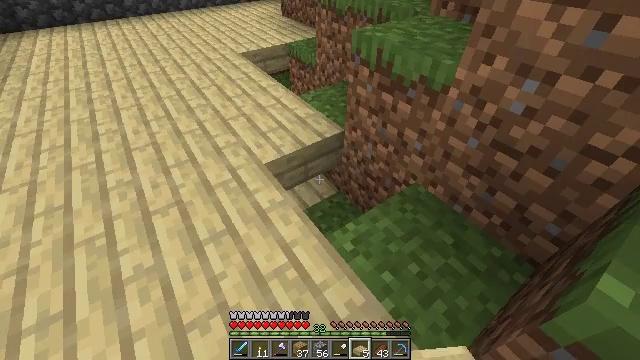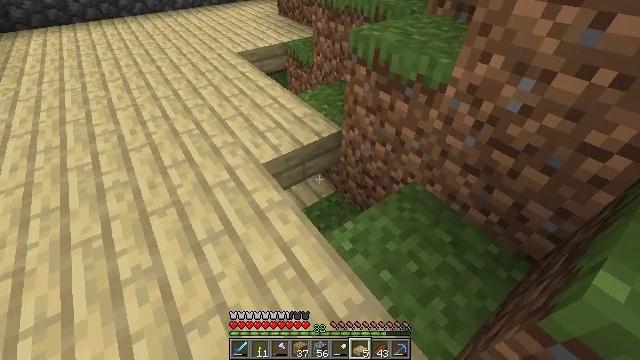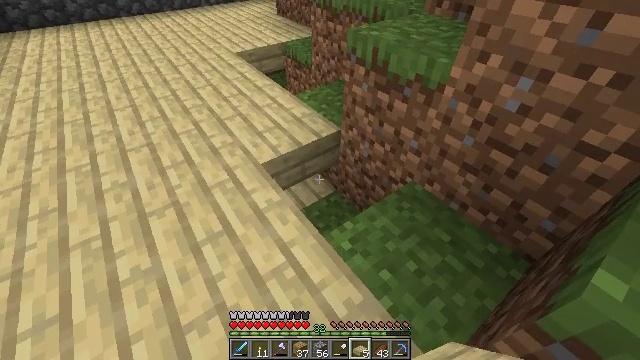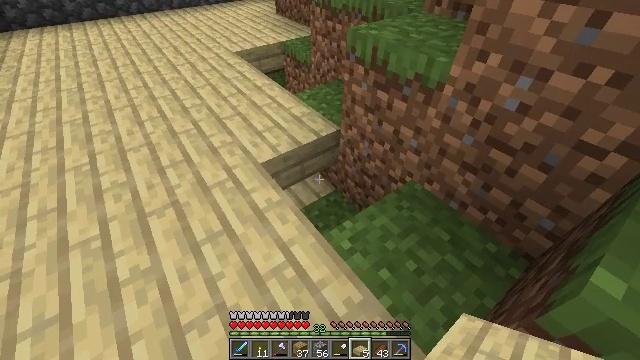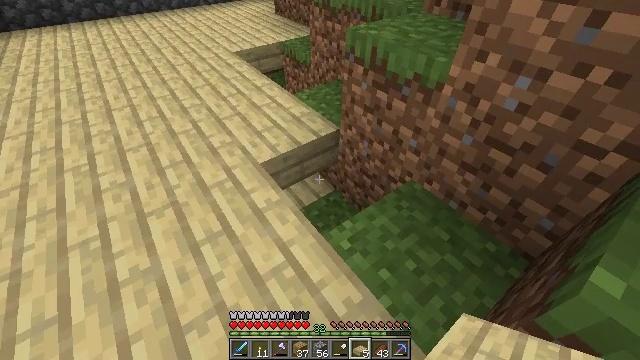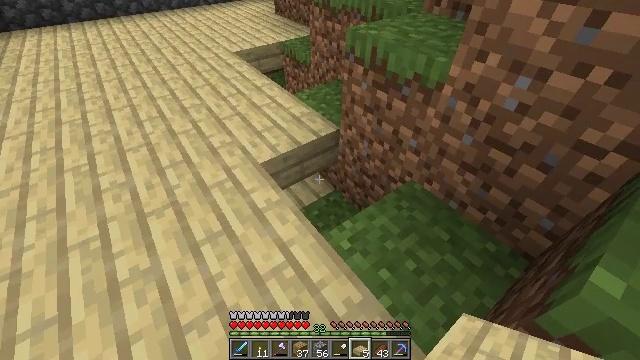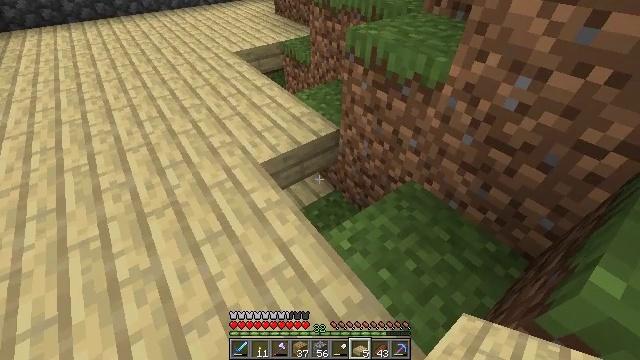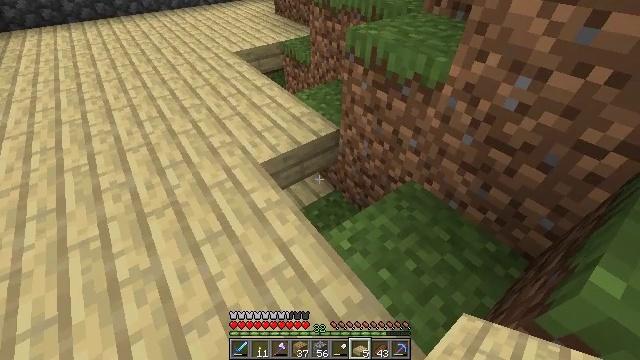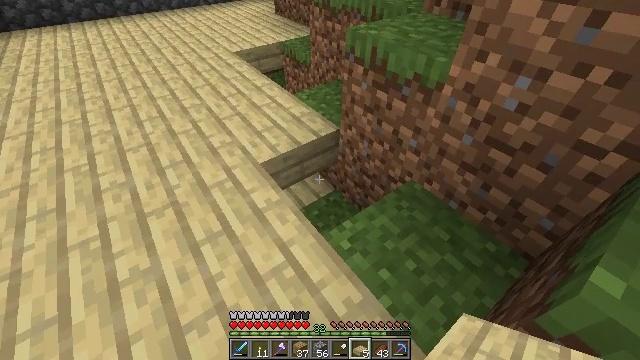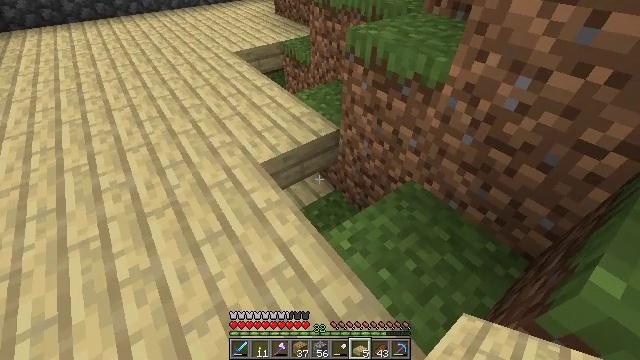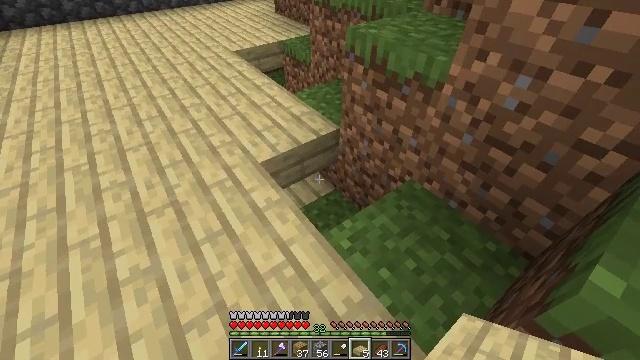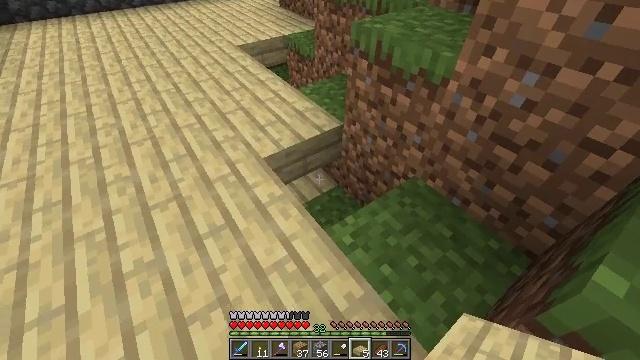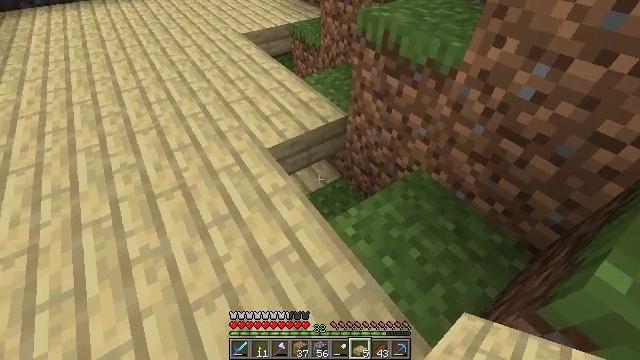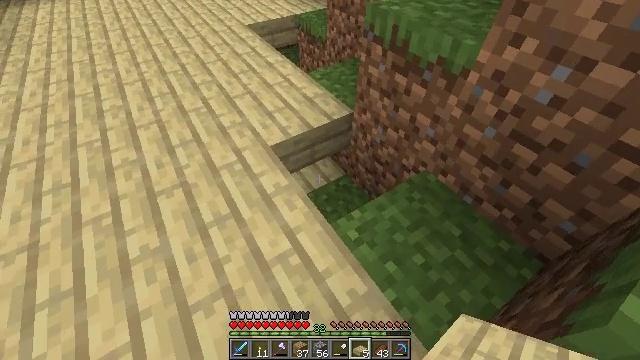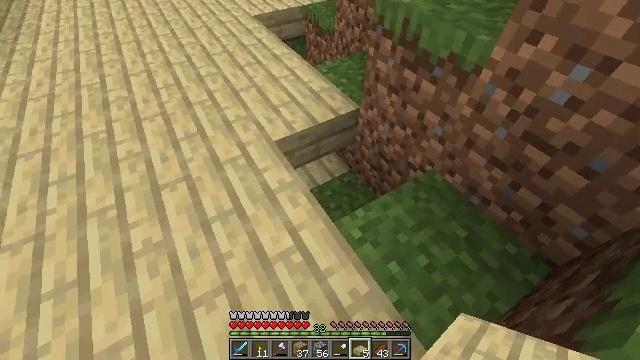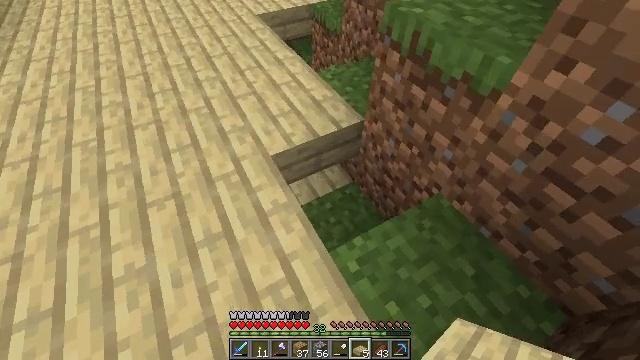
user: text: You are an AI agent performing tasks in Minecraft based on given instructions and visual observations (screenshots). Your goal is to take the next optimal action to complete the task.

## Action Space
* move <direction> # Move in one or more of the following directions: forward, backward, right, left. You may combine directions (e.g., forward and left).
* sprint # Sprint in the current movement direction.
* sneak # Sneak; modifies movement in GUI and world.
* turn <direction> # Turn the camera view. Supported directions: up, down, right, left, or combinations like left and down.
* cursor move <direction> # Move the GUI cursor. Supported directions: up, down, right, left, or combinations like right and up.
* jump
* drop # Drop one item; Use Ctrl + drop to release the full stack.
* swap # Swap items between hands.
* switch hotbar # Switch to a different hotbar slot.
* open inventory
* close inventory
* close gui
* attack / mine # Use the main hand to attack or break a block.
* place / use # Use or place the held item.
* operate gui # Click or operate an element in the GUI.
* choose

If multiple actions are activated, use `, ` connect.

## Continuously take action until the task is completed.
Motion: motion action
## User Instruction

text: Break the birch slab to collect it.
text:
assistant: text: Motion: no_op
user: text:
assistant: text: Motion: no_op
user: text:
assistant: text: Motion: no_op
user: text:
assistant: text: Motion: no_op
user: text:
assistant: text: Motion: no_op
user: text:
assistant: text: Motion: no_op
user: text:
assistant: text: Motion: no_op
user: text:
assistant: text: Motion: no_op
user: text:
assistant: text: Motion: no_op
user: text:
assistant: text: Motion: no_op
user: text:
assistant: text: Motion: no_op
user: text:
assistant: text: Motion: turn left and down
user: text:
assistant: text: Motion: move forward, turn left and down
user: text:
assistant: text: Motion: move forward, turn left and down
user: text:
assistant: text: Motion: move forward and move right, turn left
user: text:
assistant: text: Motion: move forward and move right
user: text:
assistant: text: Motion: move forward and move right
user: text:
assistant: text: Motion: move forward and move right
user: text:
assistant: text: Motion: move forward and move right, turn right
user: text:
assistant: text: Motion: turn left
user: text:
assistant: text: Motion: turn left
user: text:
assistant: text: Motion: turn left
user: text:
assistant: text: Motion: turn left
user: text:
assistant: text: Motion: turn left
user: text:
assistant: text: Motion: no_op
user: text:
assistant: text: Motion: no_op
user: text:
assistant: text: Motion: no_op
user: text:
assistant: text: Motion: no_op
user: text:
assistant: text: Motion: turn left
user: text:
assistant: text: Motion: turn left